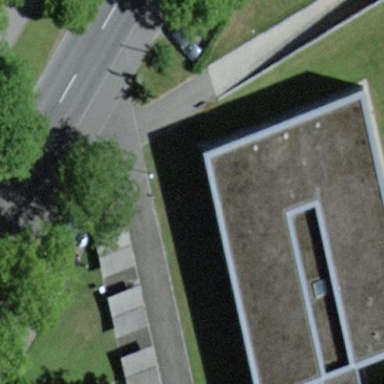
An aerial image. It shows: School building.